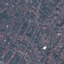
Land use / land cover: Residential